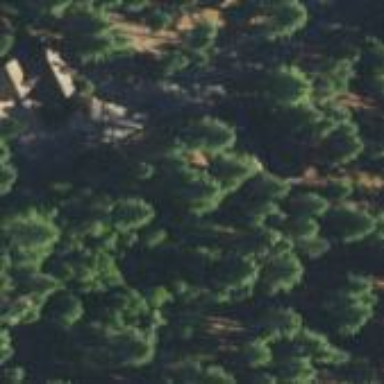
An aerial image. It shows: Evergreen needle-leaved forest.